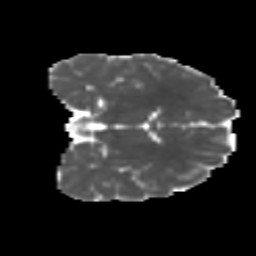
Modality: MD
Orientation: coronal
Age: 15
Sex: male
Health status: ill
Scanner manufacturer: ge
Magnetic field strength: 3 T
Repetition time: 6.888 s
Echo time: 0.0812 s